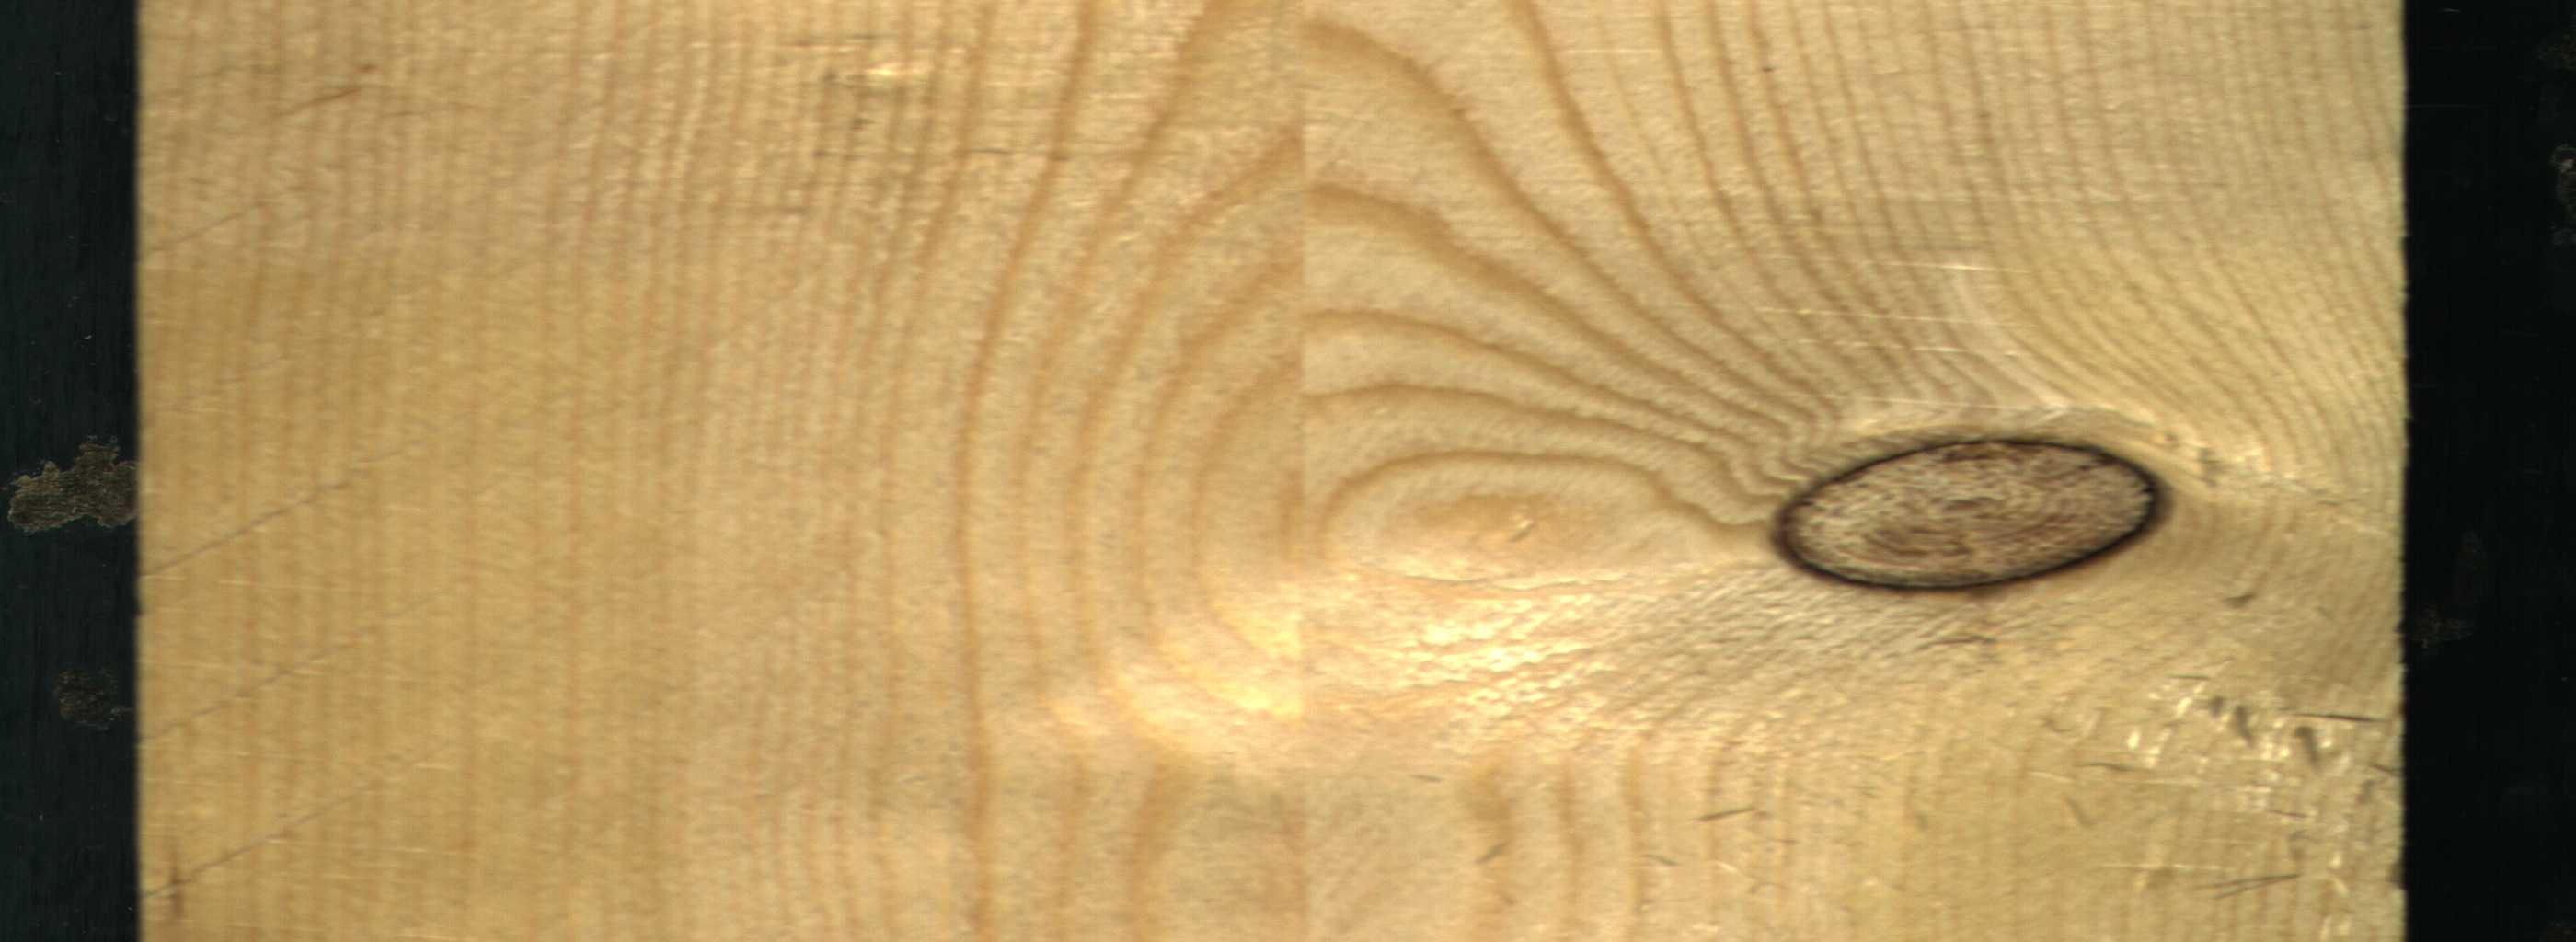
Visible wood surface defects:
Dead_Knot